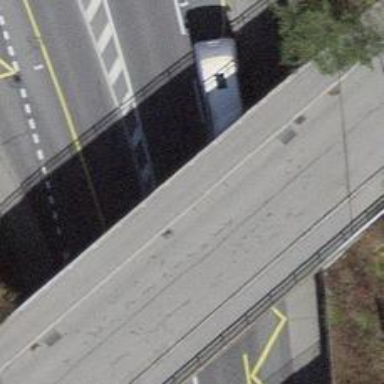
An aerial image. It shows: Sidewalk bridge over footway.